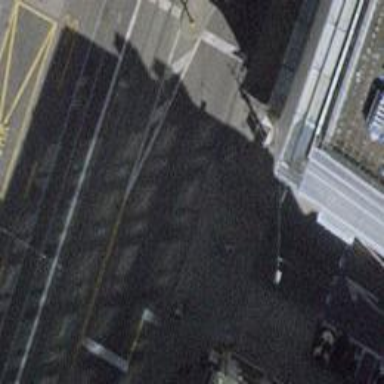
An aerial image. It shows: Road with traffic signals.